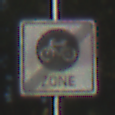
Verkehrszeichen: EndeFahrradzone
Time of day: MorningAfternoon
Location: Outdoor (Suburban)
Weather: Clear
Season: NotSpecified
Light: Natural